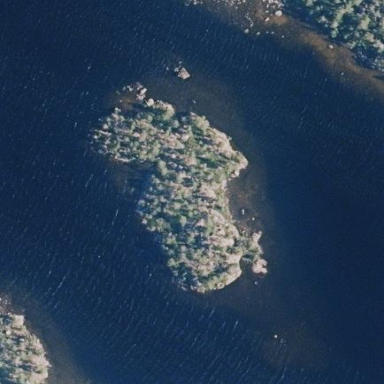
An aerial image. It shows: Islet.